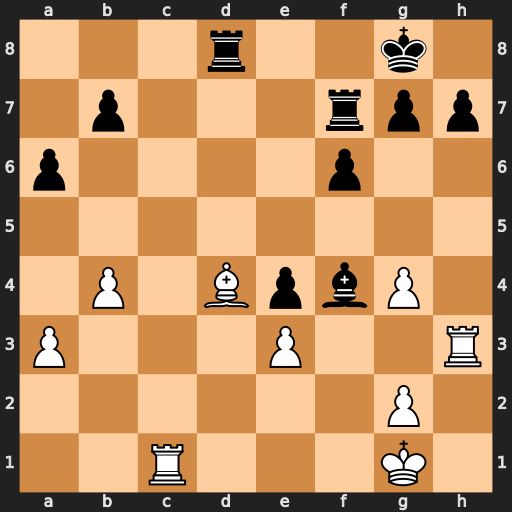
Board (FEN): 3r2k1/1p3rpp/p4p2/8/1P1BpbP1/P3P2R/6P1/2R3K1
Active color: w
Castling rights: -
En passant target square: -
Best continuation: Bb6 Bc7 Rxc7 Rxc7 Bxc7